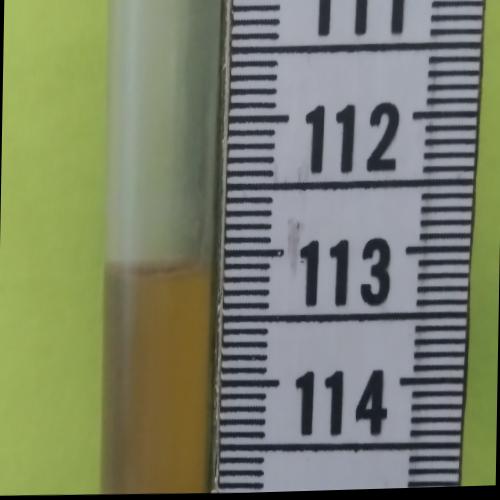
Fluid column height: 113.1 cm